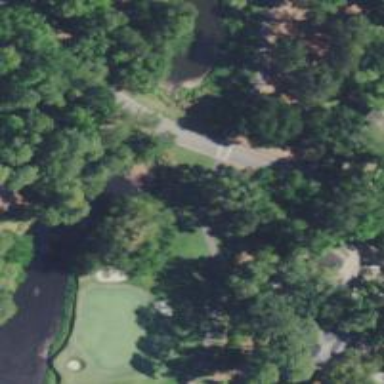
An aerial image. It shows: Path for golf carts.